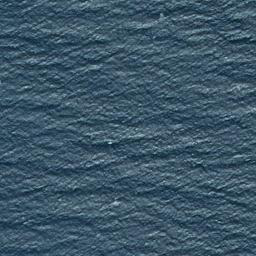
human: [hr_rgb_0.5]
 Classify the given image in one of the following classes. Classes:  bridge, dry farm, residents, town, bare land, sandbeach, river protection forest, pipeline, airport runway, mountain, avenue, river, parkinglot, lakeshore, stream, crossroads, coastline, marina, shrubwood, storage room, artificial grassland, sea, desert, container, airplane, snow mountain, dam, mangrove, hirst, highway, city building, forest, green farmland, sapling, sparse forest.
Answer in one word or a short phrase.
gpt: sea